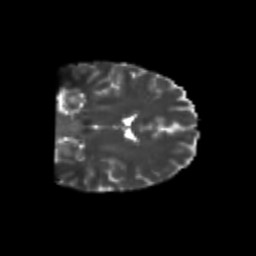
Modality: T2w
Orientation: coronal
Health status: healthy
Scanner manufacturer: philips
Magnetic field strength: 3 T
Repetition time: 6.964 s
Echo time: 0.092 s